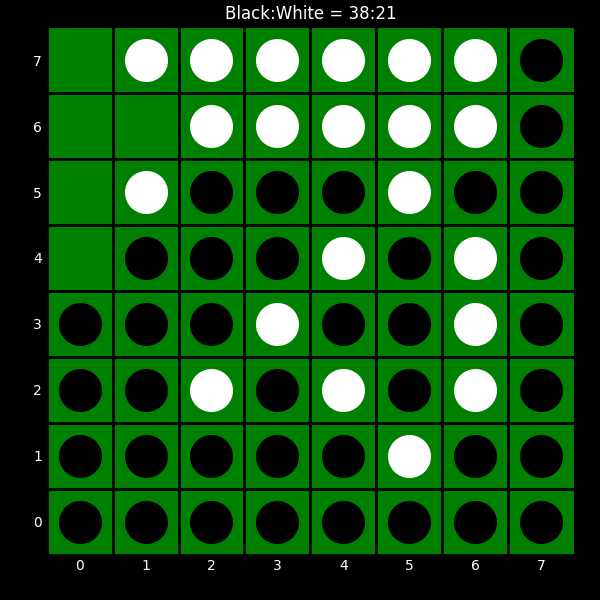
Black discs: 38
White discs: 21